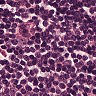
Metastatic tissue present: no